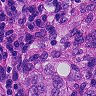
Metastatic tissue present: yes